Question: I'm using Installshield and want to set the destionation folder to .
the problem is that the dialog does not allow it.
What is the solution for this ?

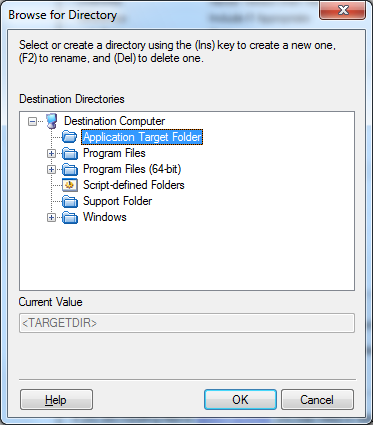
Answer: Go to Setup.rul in the OnFirstUIBefore function if I remember correctly and add this lines:
'''
// Create a list for system information.
listInfo = ListCreate (STRINGLIST);
// Get the boot drive.
if (GetSystemInfo (BOOTUPDRIVE, nvResult, svResult) < 0) then
szError = "Couldn't get BOOTUPDRIVE info.";
else
TARGETDIR = svResult ^ "Test";
endif;
'''
This guarantees that if the C:\ is not the boot up drive it will be changed to the boot drive.